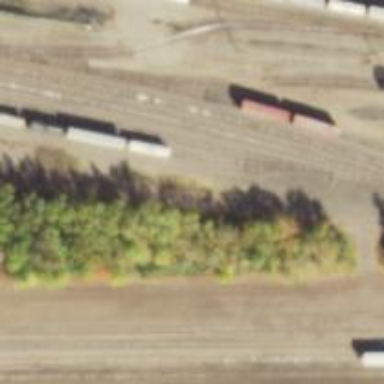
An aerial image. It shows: Rail spur service.